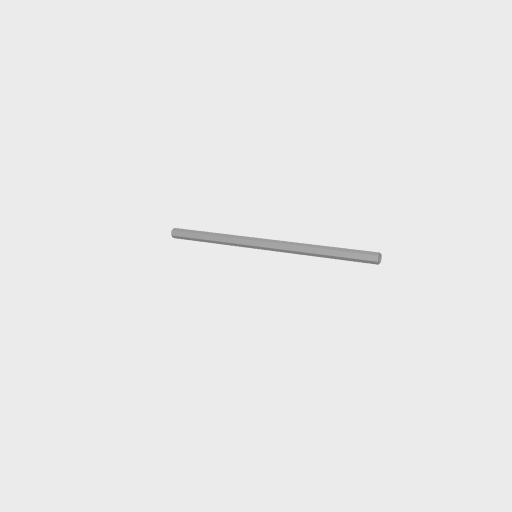
Part: Standoff8RID168